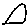
Label: triangle